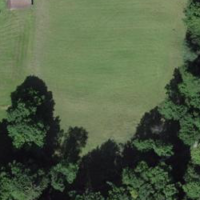
EUNIS habitat code: 44
Species observed at this site:
Lysimachia nemorum